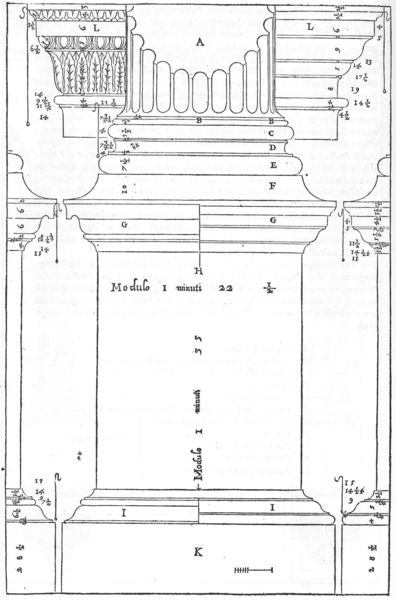
Titel: I Quattro Libri della Architettura, Buch I, Kap. 16 Über die ionische Ordnung (Basis und Postament)
Künstler: Andrea Palladio
Institution: (Seriendruck)
Schlagwörter: blätter, kämpfer, weiß, grau, schwarz, skizze, säule, zeichnung, fest, masse, ornament, profile, architektur, sockel, kirche, schrift, modell, linien, architecture, church, column, columns, white, black, figures, detail, zahlen, plant, plinthe, buchstaben, beschriftung, kapitell, fragment, gesims, orgel, ionisch, greek, roman, building, kanneluren, plan, basis, dorisch, säulenbasis, drawing, korinthisch, line, sketch, schaft, querschnitt, pen, writing, letters, kapitel, letter, victorian, grundriss, proportionen, akanthus, massstab, traktat, ancient, korintisch, bauzeichnung, bauplan, aufriß, architectural drawing, design, säulenschaft, länge, messungen, aufmass, draft, kanelluren, berechnung, mass, italian, plans, scale, modul, messung, architektonisch, engraving, map, pencil, blöcke, gothic, floorplan, measurements, technische zeichnung, lines, stiege, space, pillar, ornamen, torus, ionic, doric, module, measurement, trochilus, architek, stereobat, capital, capitel, arrows, dimension, säulenstamm, detailed, numbers, a, k, blueprint, pillars, capitals, details, straight, number, pilar, layout, technical, enstwurf, measures, akatnhus, skatch, dimensions, planimetry, desgin, cad, modulo, ols, archicheture, measurmente, architectural detail, measurment, alpha, capitell, victorina, ancient greek, drawing for pillar, inck